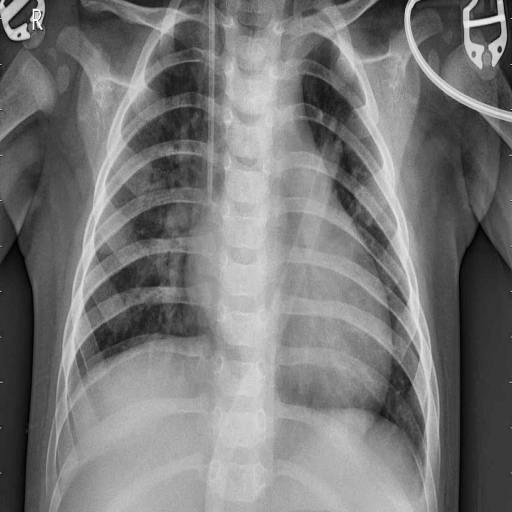
Finding: PNEUMONIA